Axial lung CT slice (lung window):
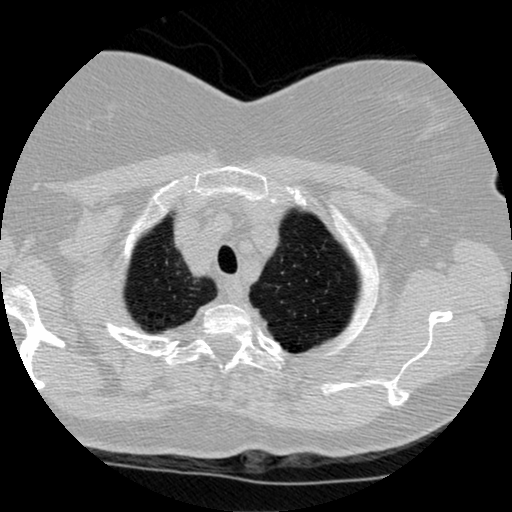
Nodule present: no